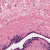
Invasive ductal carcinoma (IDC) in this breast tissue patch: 0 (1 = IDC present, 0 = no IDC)